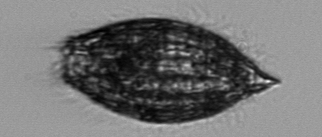
Label: Tiarina_fusus